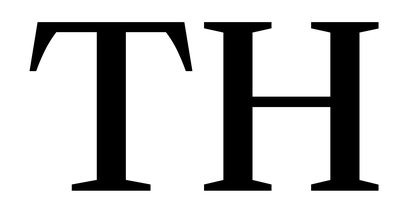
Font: LibreCaslonText_Medium